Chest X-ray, PA view. Patient: 46 years old, sex M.
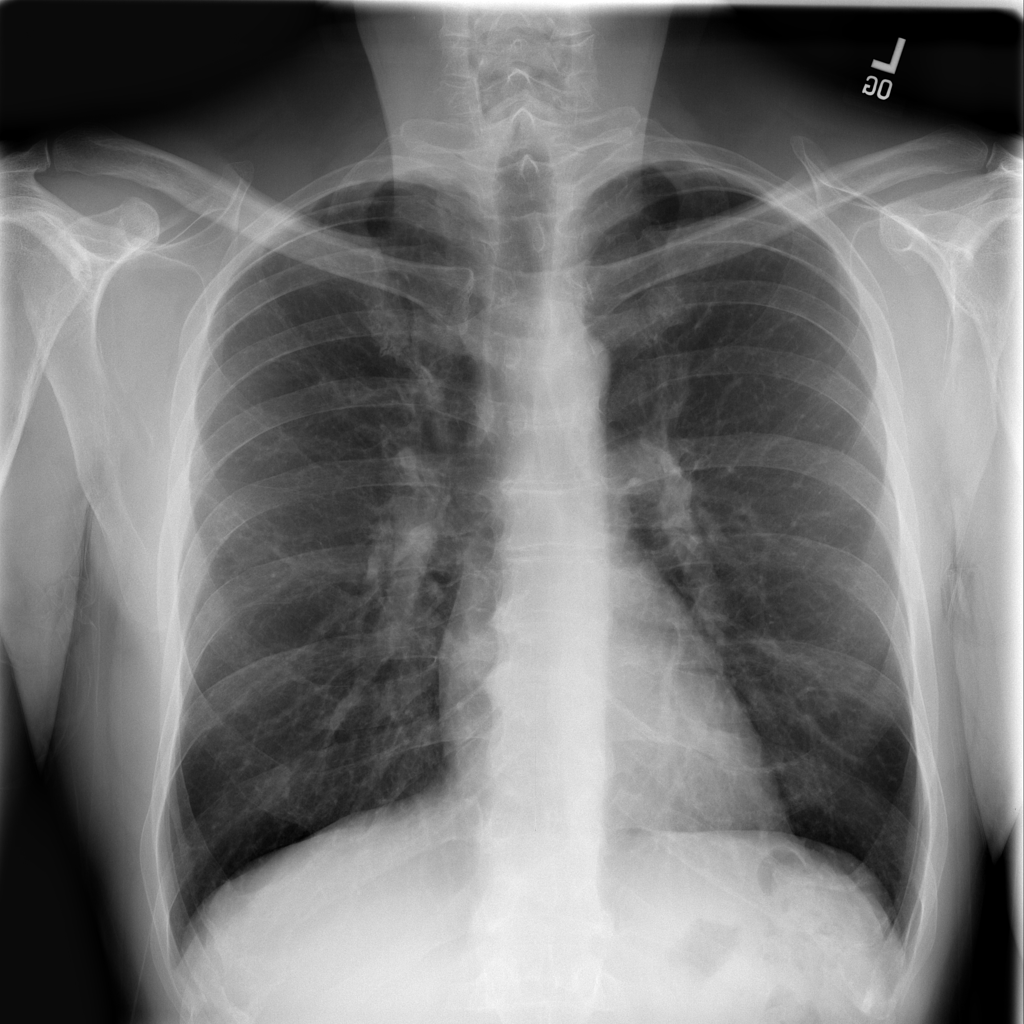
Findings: Infiltration